Question: I'm having a problem related to <URL>. Basically, the same WebView displays differently on Android 2.2 and Android 4.0. In Android 4.0 it displays the mobile version of the website, while in 2.2 it displays the web version of it. Also, in the default web browser on Android 2.2 it displays the mobile version like it should. Is this a known bug? I have tried different settings for the webview so far but I always get this problem, on real devices and in the emulator.
I have attached 2 screens to see the difference. And here is the code. Note that I have tested pretty much all the combinations for the settings and to no use.
'
'''
public void onCreate(Bundle savedInstanceState) {
super.onCreate(savedInstanceState);
setContentView(R.layout.webview);webView = (WebView) findViewById(R.id.webView1);
webView.getSettings().setJavaScriptEnabled(true);
webView.getSettings().setLoadWithOverviewMode(true);
webView.getSettings().setUseWideViewPort(true);
webView.getSettings().setSupportZoom(true);
webView.getSettings().setBuiltInZoomControls(true);
webView.setInitialScale(1);
webView.getSettings()
.setUserAgentString(
"Mozilla/5.0 (iPhone; U; CPU like Mac OS X; en) AppleWebKit/420+ (KHTML, like Gecko) Version/3.0 Mobile/1A543a Safari/419.3");
webView.loadUrl("http://www.fernbus24.de/");
}'
'''
Why is the display different? What does the WebView on Android 4.0 have that the other one doesn't?

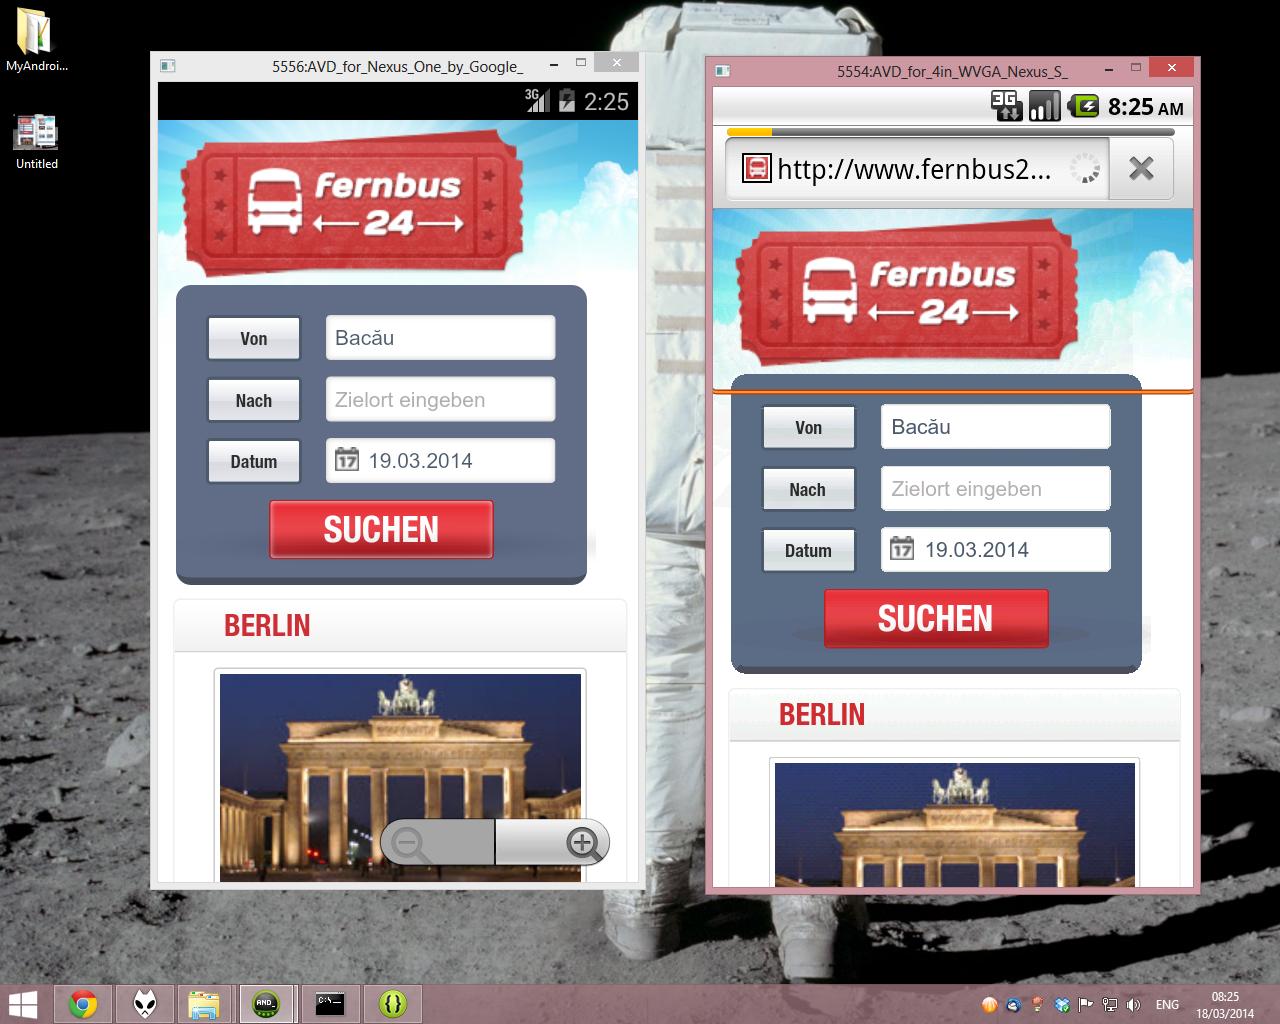
Answer: It's not an Android bug, it's the website and the way it recognizes mobile devices. I tried google.com and facebook.com and they loaded the mobile version without problems.